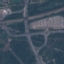
Label: Highway